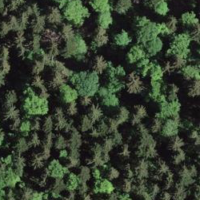
EUNIS habitat code: 43
Species observed at this site:
Vicia sylvatica